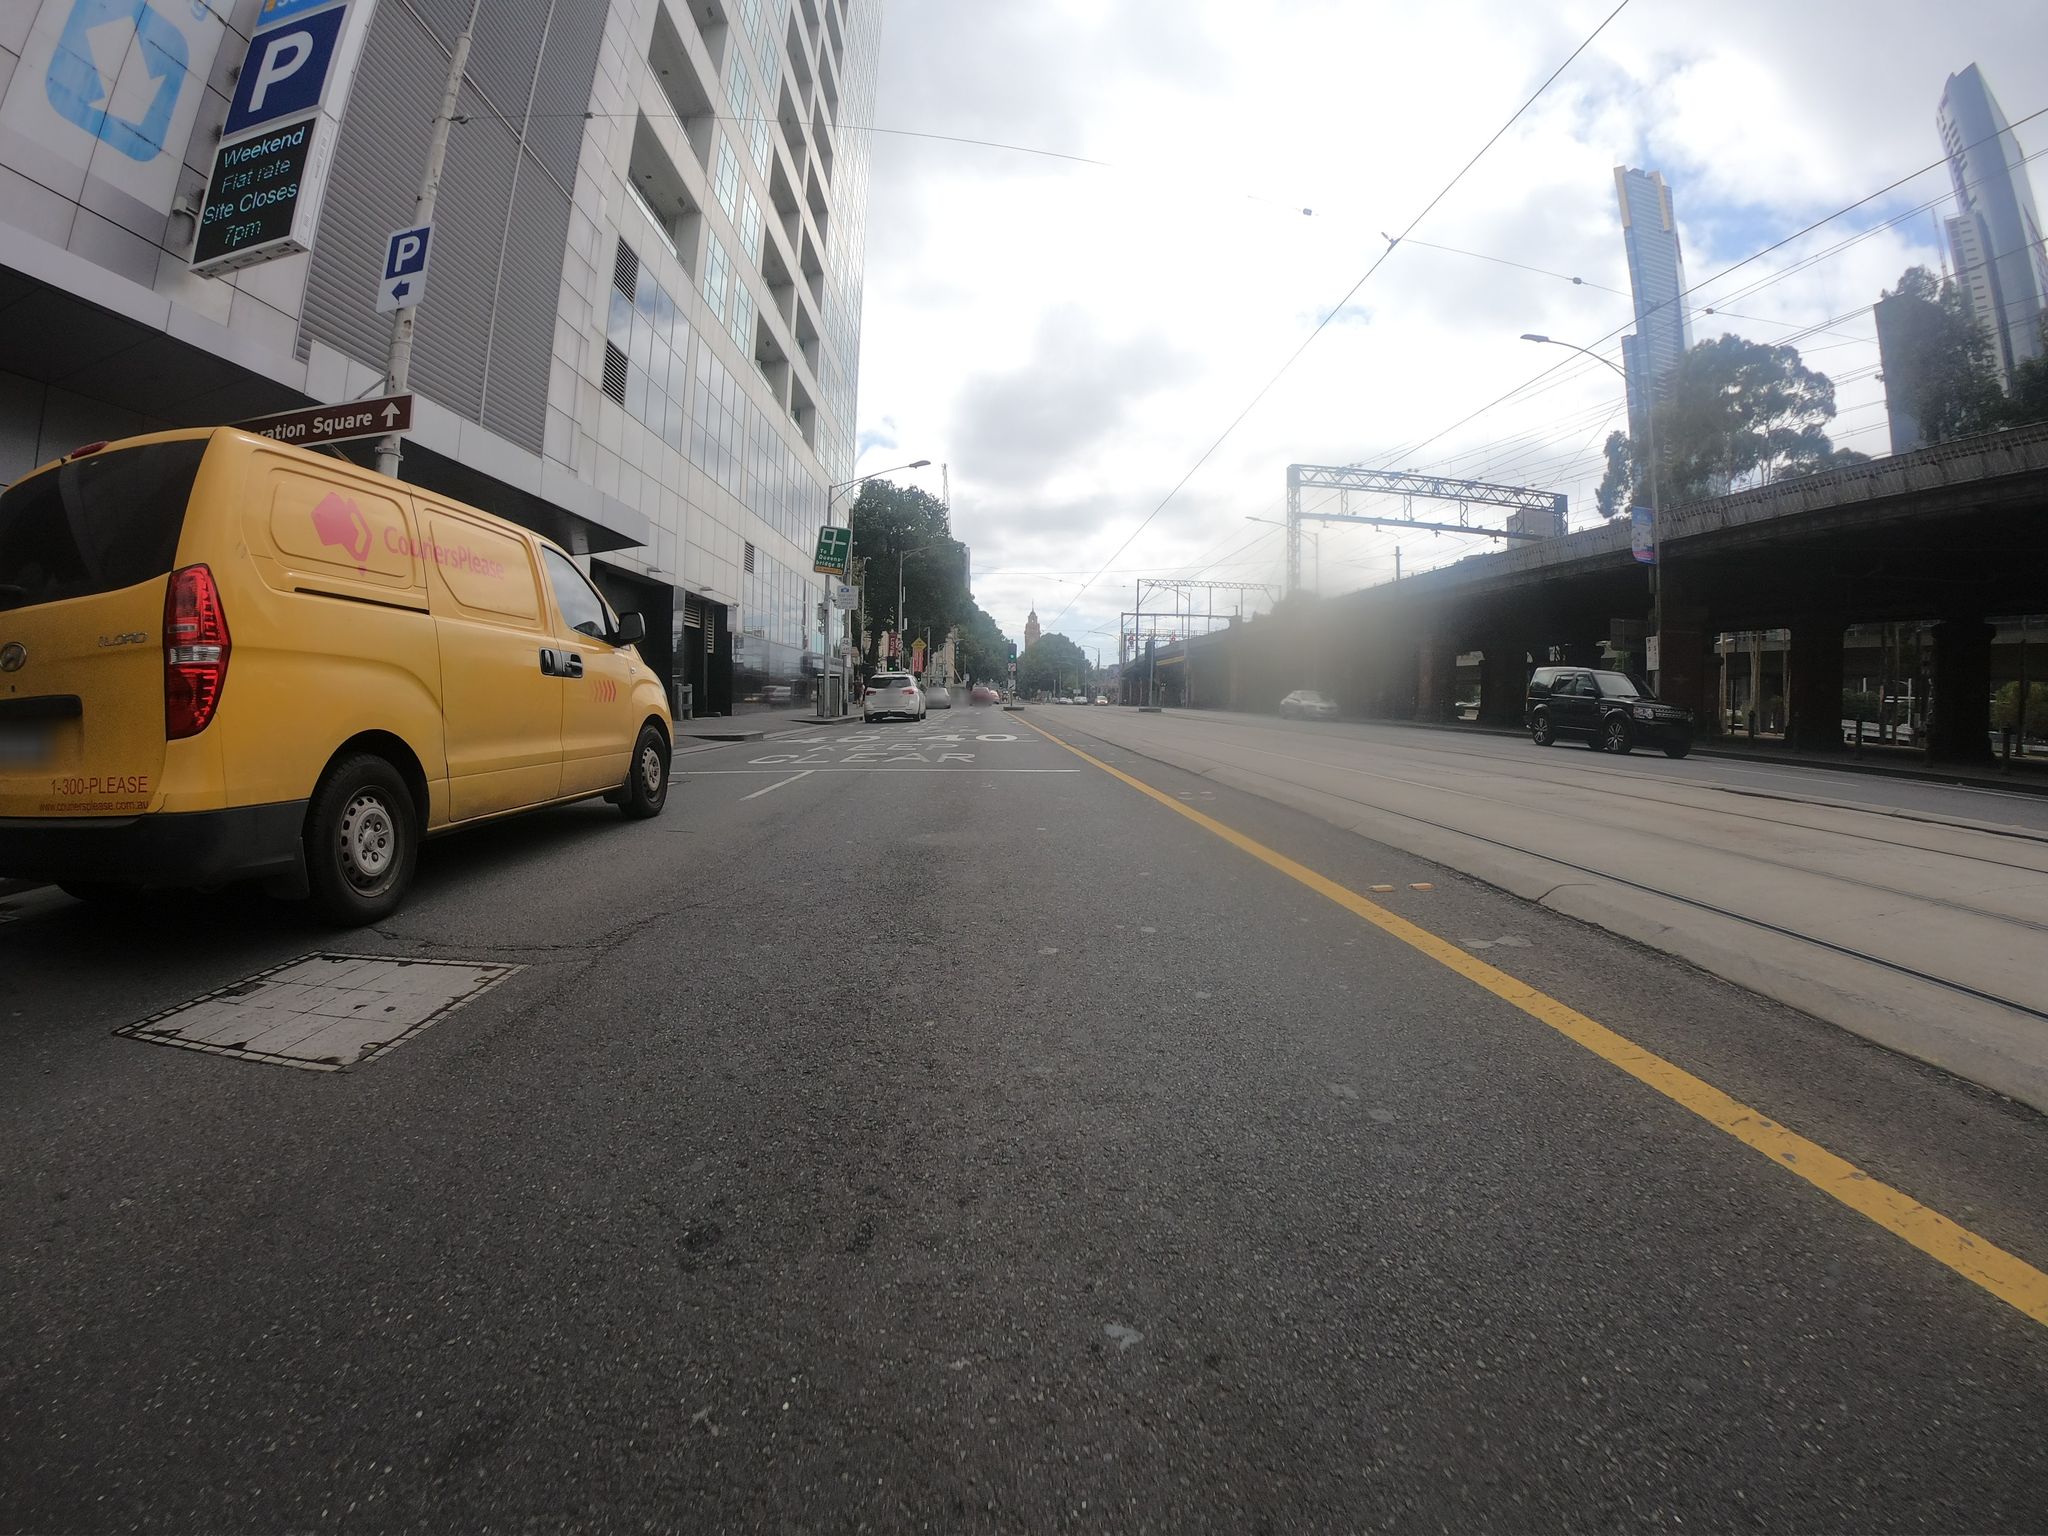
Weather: cloudy
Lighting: day
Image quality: good
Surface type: driving surface
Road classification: footway
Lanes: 2
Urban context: urban centre
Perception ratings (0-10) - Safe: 2.9, Lively: 8.01, Beautiful: 6.85, Boring: 5.77, Depressing: 3.04, Wealthy: 5.87